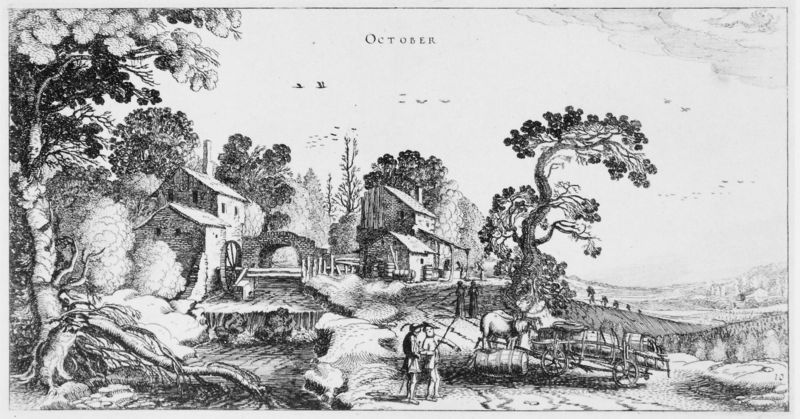
Titel: Die zwölf Monate mit Sternzeichen II
Künstler: Jan van de Velde
Schlagwörter: baum, himmel, mann, vogel, wasser, wolken, bäume, fluss, frauen, landschaft, menschen, frau, männer, skizze, weiss, zeichnung, dach, haus, tiere, weg, wirtschaft, bach, feld, felder, häuser, kühe, mühle, natur, brücke, hütte, personen, kamin, pferd, pferde, man, ernte, zug, rad, wagen, ernst, tor, stich, schwarzweiß, fass, siedlung, landwirtschaft, oktober, pflügen, monat, weise, october, mühlrad, fuhrwerk, kalender, wassermühle, muhle, böume, hugel, aste, monatsblatt, octoher